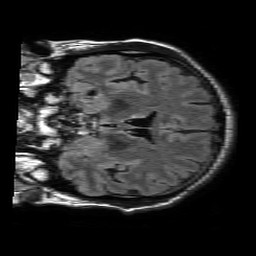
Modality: FLAIR
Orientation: coronal
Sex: male
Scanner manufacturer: philips
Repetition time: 11 s
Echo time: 0.125 s